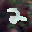
Label: 2